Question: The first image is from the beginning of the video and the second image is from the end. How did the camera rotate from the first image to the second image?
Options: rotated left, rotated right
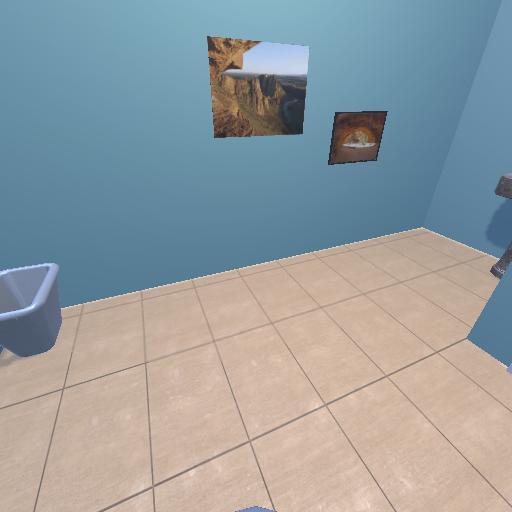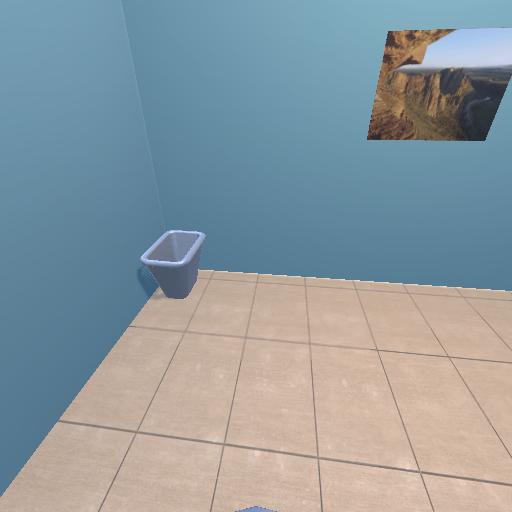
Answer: rotated left